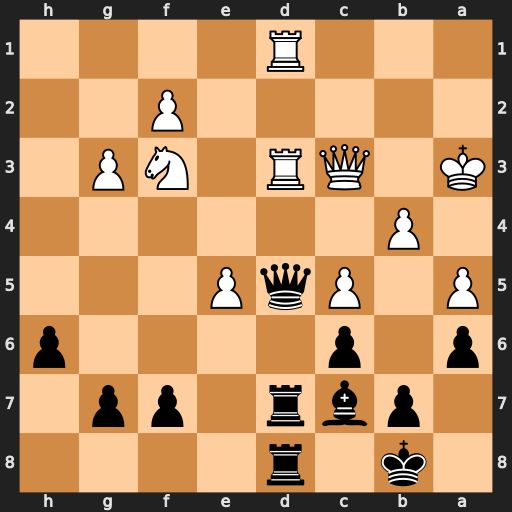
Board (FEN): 1k1r4/1pbr1pp1/p1p4p/P1PqP3/1P6/K1QR1NP1/5P2/3R4
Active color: b
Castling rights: -
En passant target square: -
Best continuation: Qxd3 Rxd3 Rxd3